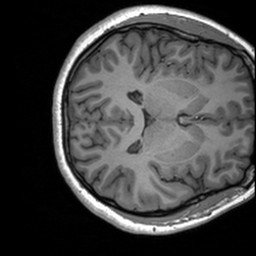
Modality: T1w
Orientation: axial
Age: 19
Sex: female
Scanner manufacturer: siemens
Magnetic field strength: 3 T
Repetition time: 1.9 s
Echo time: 0.00226 s